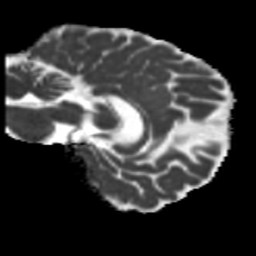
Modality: MD
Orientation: sagittal
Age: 42
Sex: male
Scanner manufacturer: siemens
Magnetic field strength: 3 T
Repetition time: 5.25 s
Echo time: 0.08 s